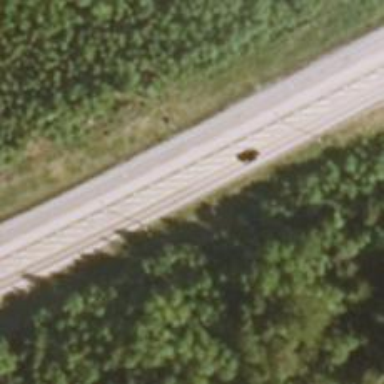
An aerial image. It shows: Asphalt road classified as trunk highway.